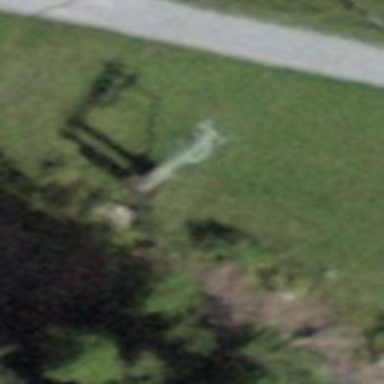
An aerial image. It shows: Pylon used for aerialway.